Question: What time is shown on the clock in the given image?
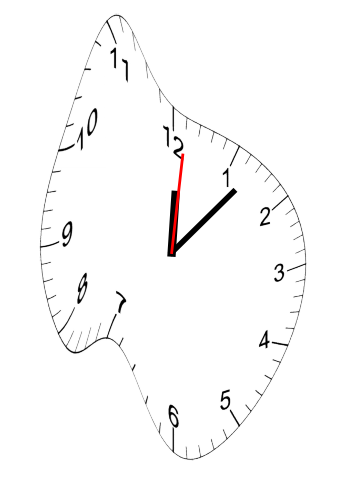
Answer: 12:07:01